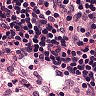
Metastatic tissue present: no